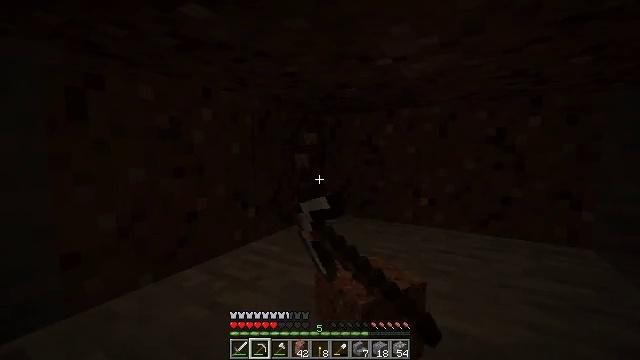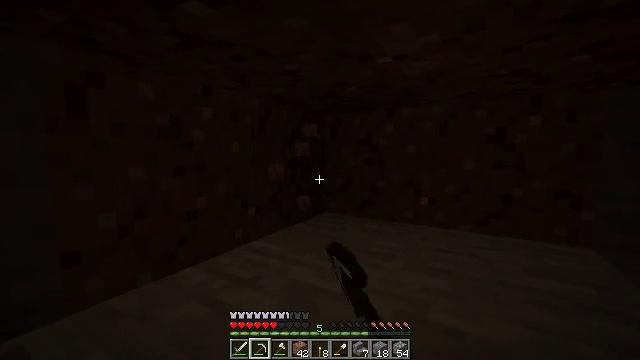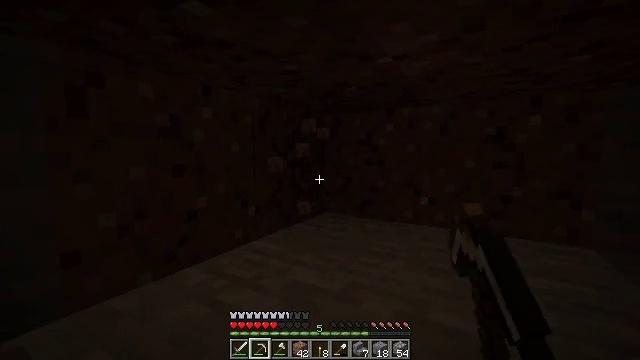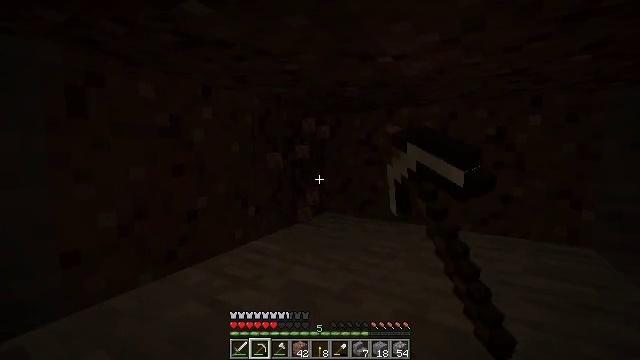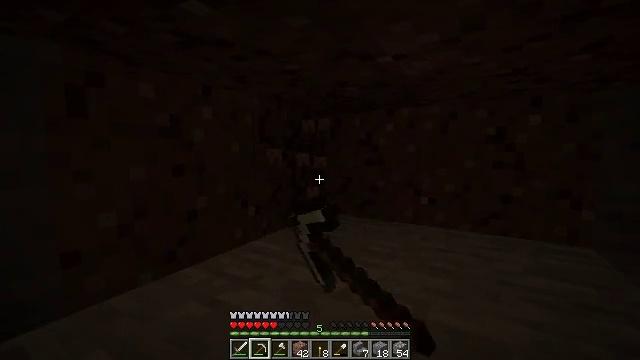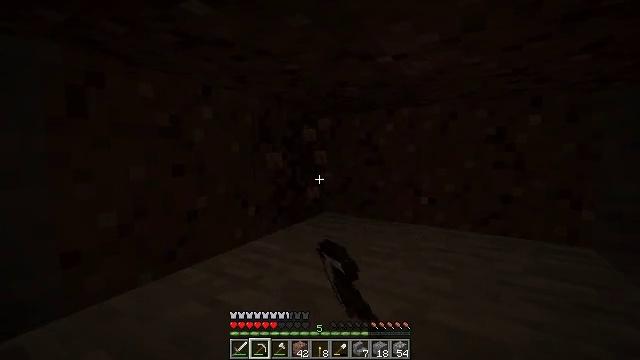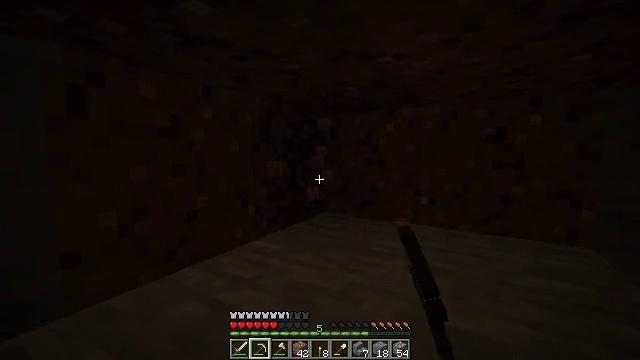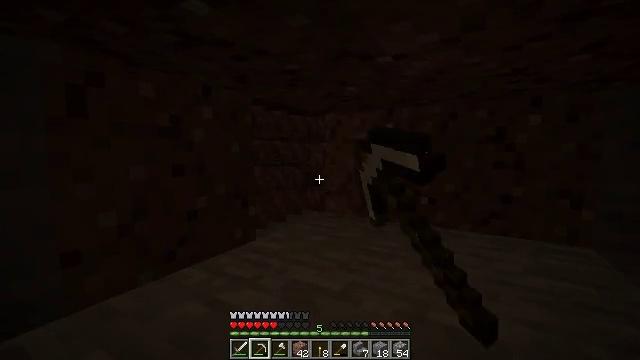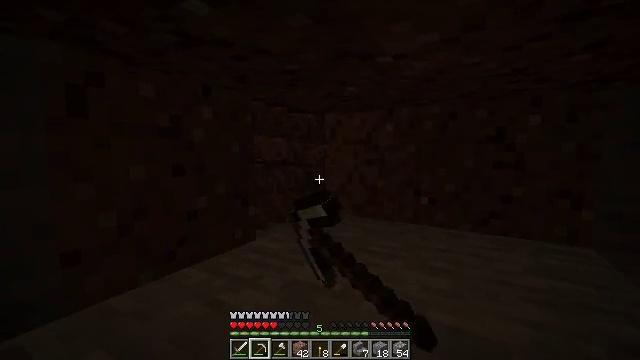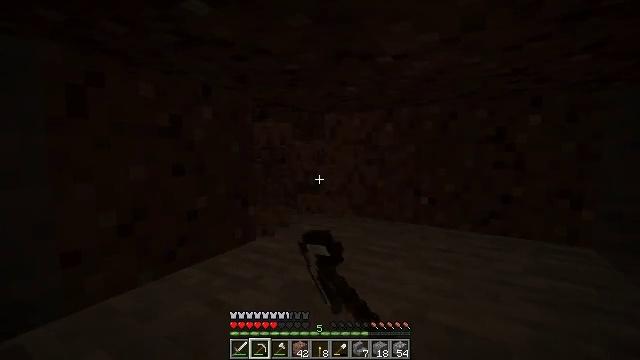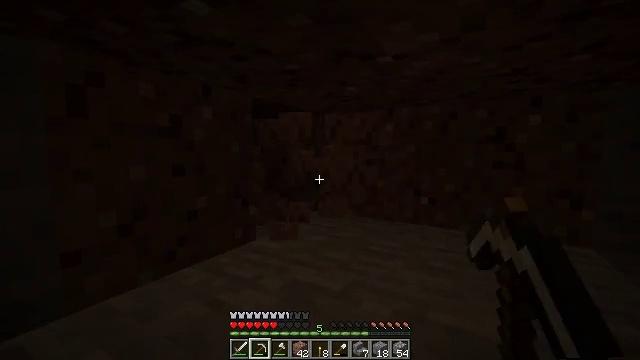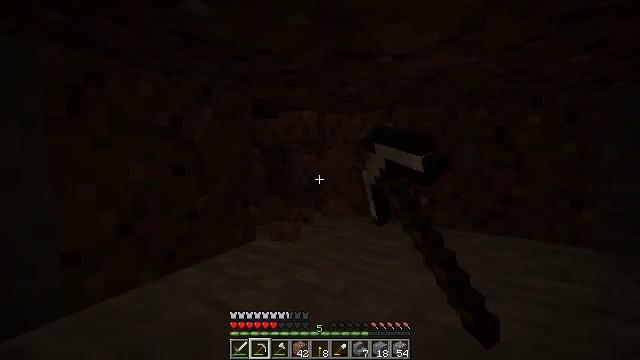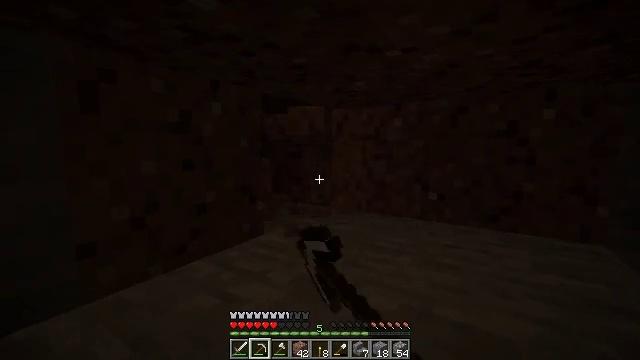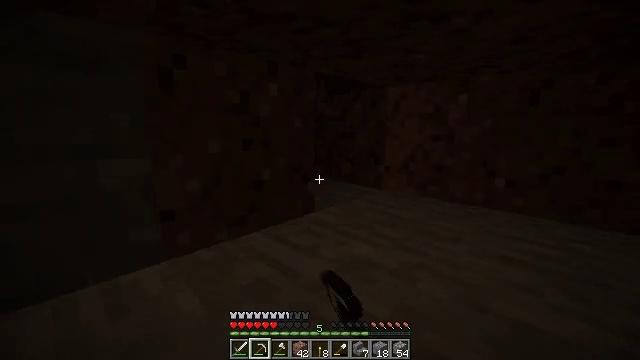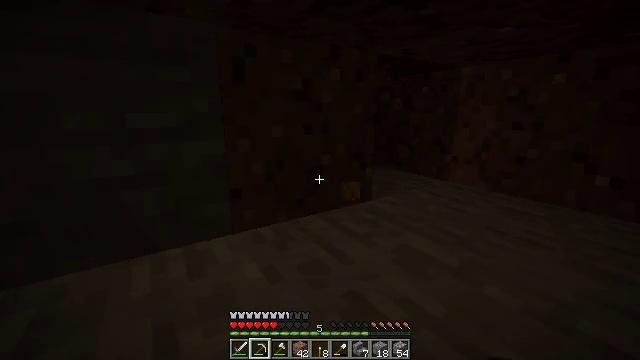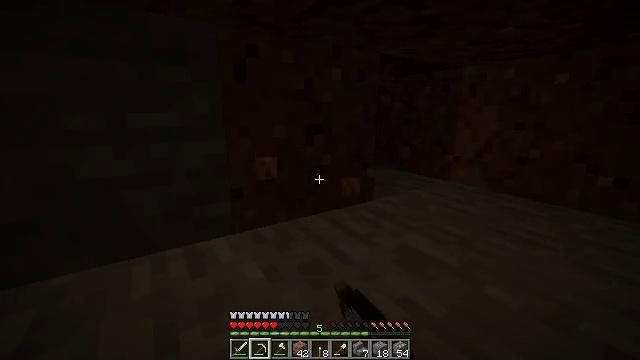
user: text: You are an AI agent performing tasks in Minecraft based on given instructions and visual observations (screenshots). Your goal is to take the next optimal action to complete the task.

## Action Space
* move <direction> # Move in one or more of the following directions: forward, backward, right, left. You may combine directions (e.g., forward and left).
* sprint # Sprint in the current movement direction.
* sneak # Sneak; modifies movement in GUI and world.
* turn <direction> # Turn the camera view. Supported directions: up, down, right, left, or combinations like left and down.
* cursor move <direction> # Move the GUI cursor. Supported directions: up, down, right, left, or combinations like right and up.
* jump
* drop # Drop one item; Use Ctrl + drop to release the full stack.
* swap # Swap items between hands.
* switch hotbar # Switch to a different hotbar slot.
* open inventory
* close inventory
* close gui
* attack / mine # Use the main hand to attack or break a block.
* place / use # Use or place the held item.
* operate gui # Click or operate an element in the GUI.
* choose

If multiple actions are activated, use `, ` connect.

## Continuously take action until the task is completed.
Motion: motion action
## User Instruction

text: Get granite from underground.
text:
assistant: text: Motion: attack / mine
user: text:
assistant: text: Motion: attack / mine
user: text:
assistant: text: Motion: attack / mine
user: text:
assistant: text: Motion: attack / mine
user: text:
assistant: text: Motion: attack / mine
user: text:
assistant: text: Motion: attack / mine
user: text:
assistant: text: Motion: attack / mine
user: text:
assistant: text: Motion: attack / mine
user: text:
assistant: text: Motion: attack / mine
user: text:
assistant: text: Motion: attack / mine
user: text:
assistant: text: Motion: attack / mine
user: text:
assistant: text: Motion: turn left and down, attack / mine
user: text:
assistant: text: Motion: turn left and down, attack / mine
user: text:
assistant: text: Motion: turn left and down, attack / mine
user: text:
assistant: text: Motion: attack / mine
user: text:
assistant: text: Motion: attack / mine
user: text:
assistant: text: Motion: attack / mine
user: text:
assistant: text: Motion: attack / mine
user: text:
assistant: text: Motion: attack / mine
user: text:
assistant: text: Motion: attack / mine
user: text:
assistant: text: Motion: attack / mine
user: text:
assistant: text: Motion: attack / mine
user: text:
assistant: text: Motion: attack / mine
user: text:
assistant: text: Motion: attack / mine
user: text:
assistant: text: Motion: attack / mine
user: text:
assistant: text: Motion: turn down, attack / mine
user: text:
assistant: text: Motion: attack / mine